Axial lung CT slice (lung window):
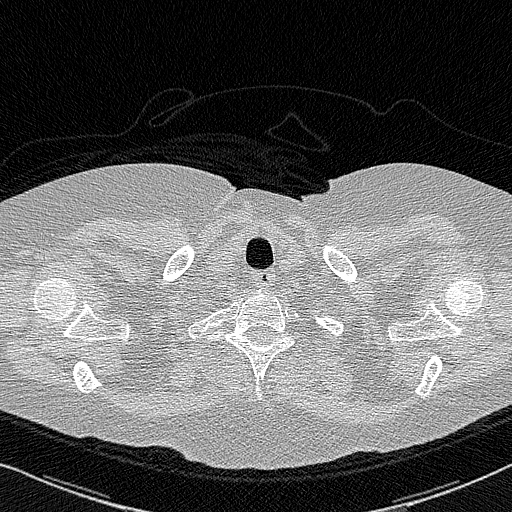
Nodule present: no